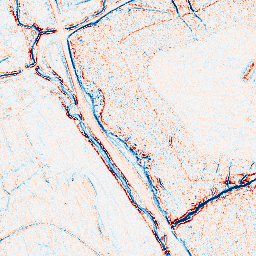
Category: edge_preserving
Decomposition family: anisotropic_diffusion
Decomposition parameters: iterations: 5
kappa: 30
gamma: 0.15
Upsampling method: quintic
Upsampling parameters: scale: 4
Upsampling scale: 4